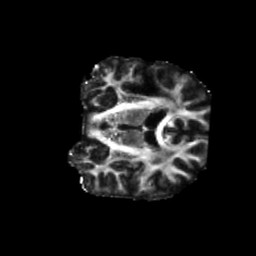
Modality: FA
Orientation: coronal
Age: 60
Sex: male
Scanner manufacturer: siemens
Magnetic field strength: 3 T
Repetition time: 5.47 s
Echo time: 0.0854 s